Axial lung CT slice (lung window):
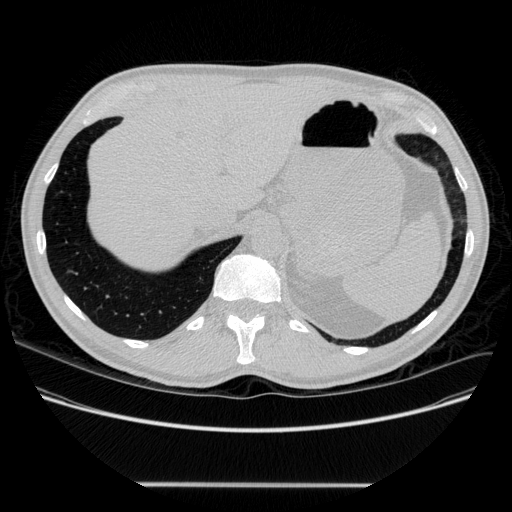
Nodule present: no